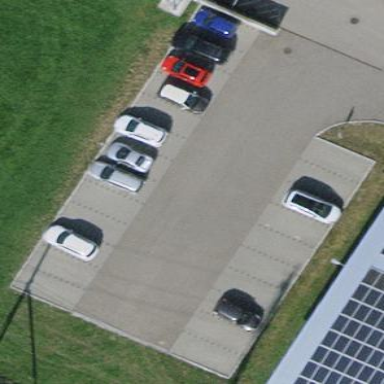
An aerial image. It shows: Parking area with surface.